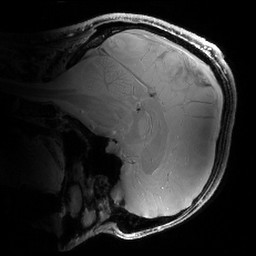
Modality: PDw
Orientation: sagittal
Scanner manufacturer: siemens
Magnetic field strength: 6.98 T
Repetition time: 1.63 s
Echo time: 0.00287 s